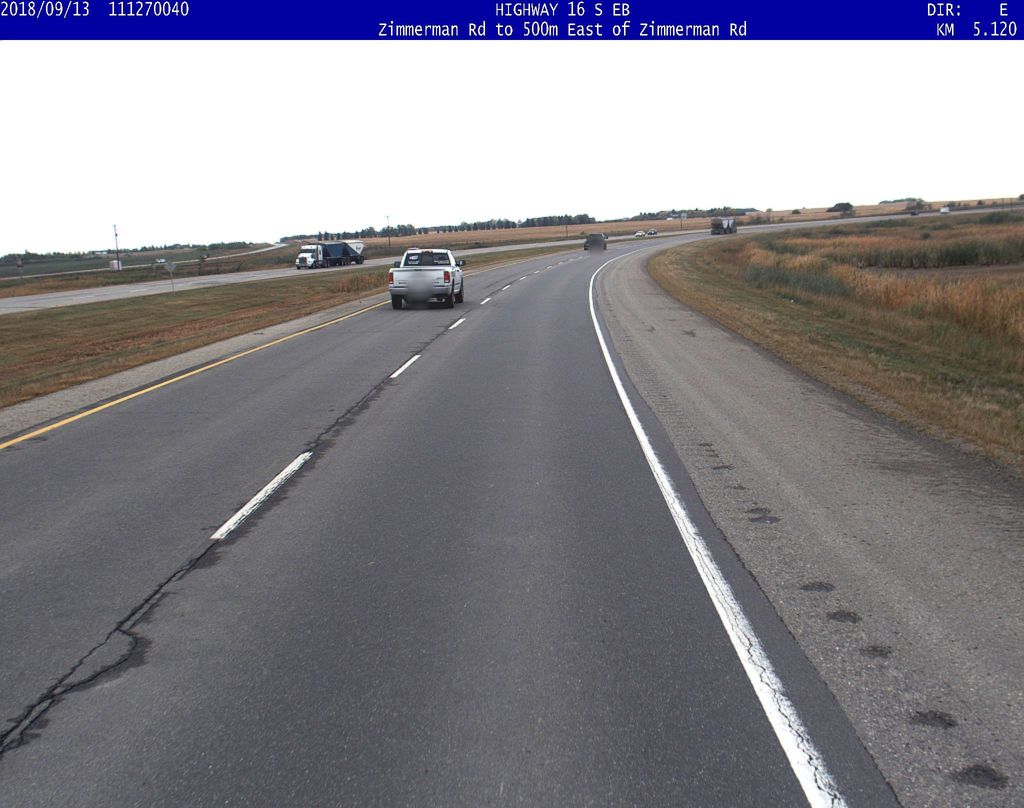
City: saskatoon